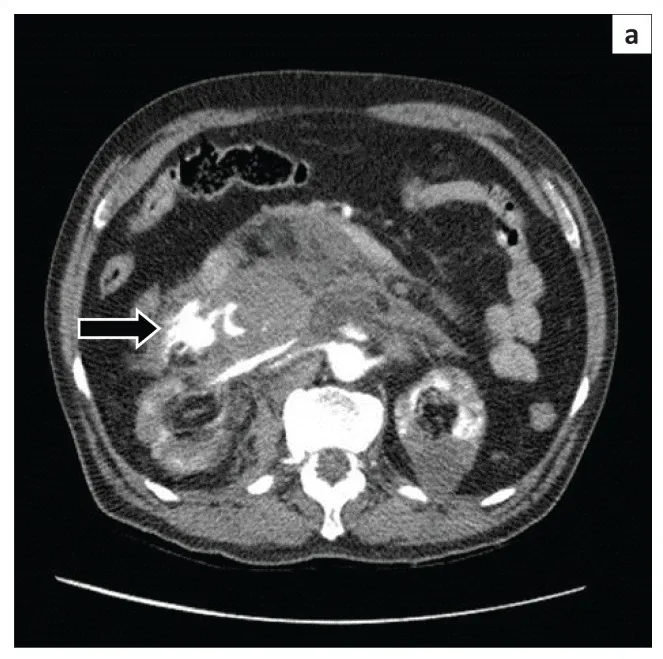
(a) Axial contrast-enhanced computed tomography scan demonstrating active extravasation of contrast into the peritoneal cavity (arrow).
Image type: radiology (ct)